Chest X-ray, PA view. Patient: 50 years old, sex M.
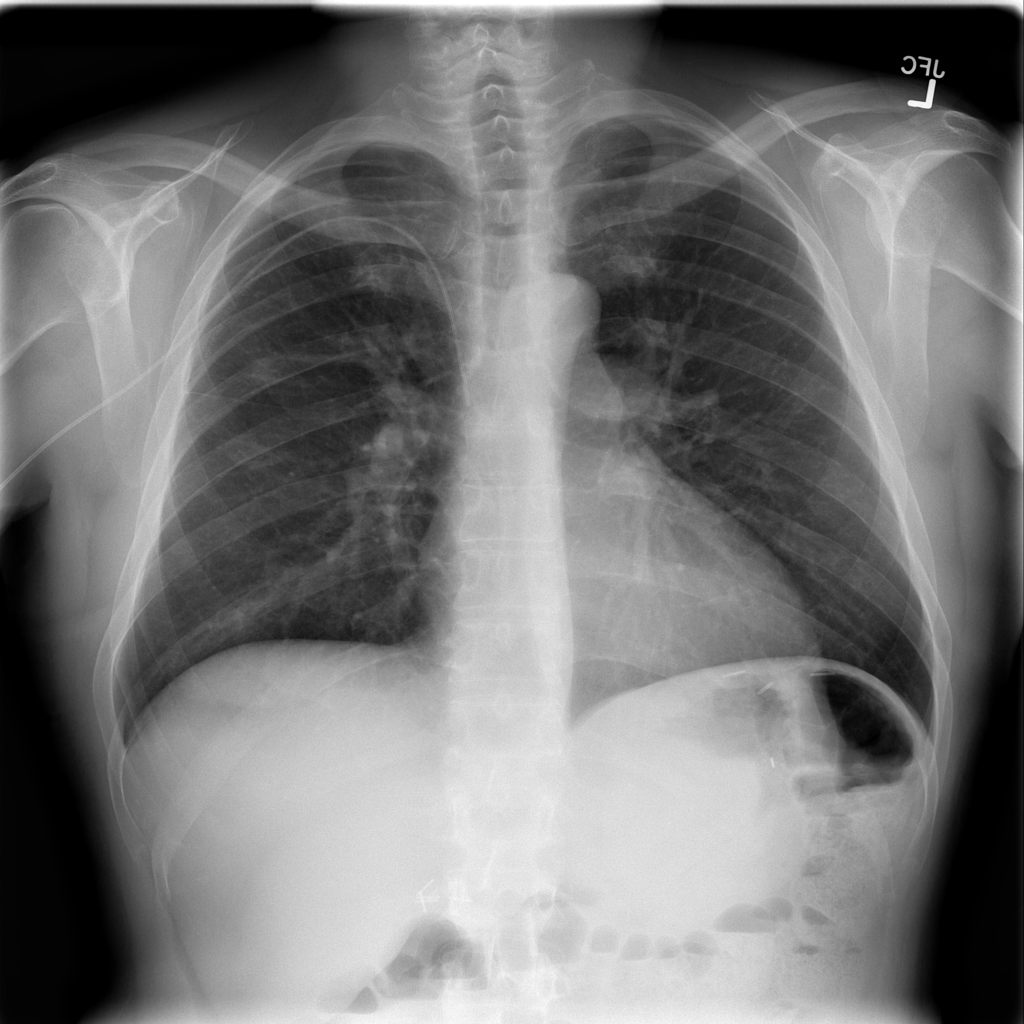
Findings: No Finding